Aerial crown-view tile of a tropical tree (Barro Colorado Island, Panama), acquired 20241014:
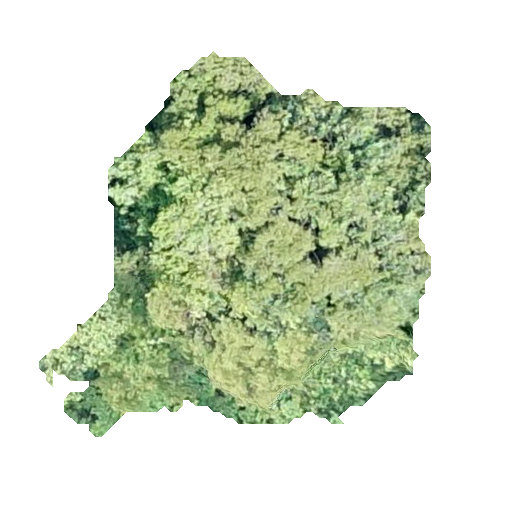
Species: Pouteria stipitata
GBIF accepted scientific name: Pouteria stipitata
Crown area: 157.241 m²